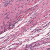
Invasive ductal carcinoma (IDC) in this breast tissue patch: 1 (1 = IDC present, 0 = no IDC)